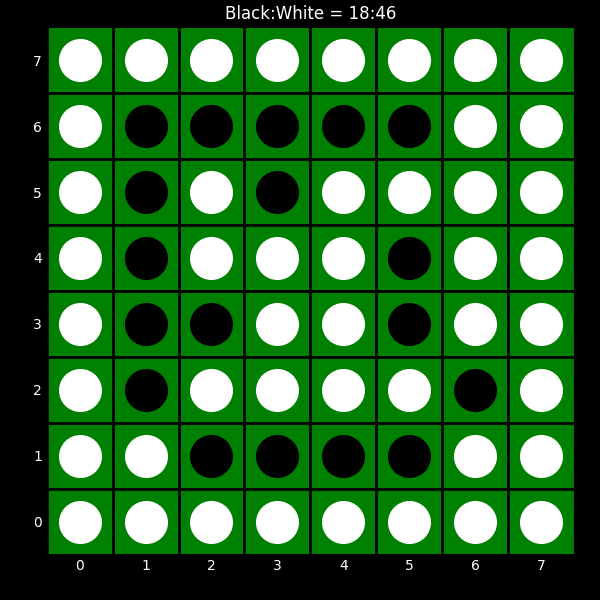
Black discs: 18
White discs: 46